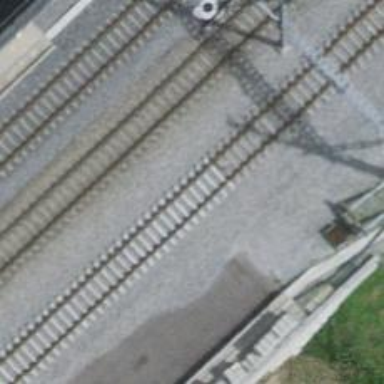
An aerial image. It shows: Railway bridge with electrified contact line. There is one track on the bridge.